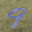
Label: 9